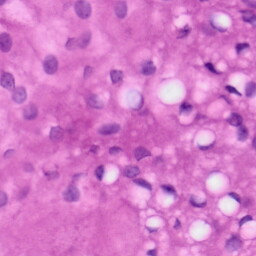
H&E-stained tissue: Tonsil